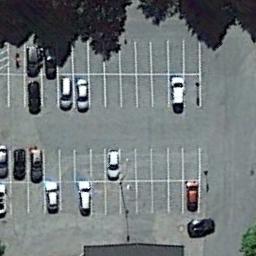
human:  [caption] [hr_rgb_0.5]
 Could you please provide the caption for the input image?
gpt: The parking lot has some parked cars but lots of parking spaces are still empty .

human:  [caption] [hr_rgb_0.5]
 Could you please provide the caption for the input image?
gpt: There are some cars on the parking lot .

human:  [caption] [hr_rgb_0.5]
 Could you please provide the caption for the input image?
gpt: Seven rows of cars were parked in the parking lot .

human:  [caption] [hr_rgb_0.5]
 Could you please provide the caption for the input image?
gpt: There are many different colors and styles of cars in the parking lot .

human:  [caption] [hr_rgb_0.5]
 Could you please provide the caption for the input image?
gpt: There are some cars on the parking lot .